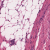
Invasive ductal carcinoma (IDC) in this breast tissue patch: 1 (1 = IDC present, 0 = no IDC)